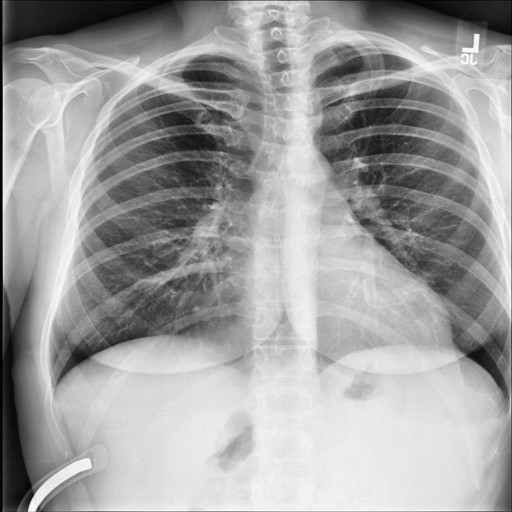
Finding: NORMAL